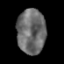
Tissue: prostate
Cell type: T cells
Senescence score: 0.2763
Nuclear area (px): 1255
Mean DAPI intensity: 107.904